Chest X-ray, AP view. Patient: 76 years old, sex M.
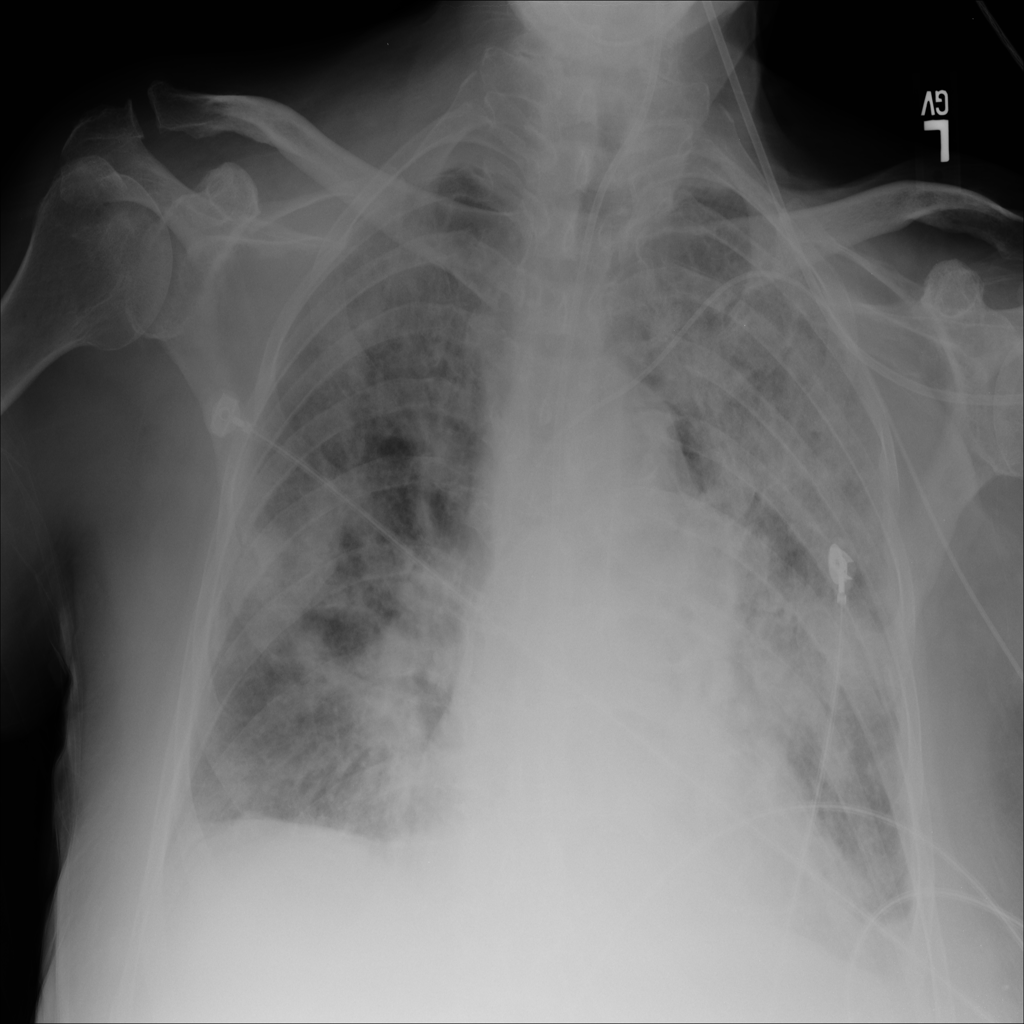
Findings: Infiltration, Mass